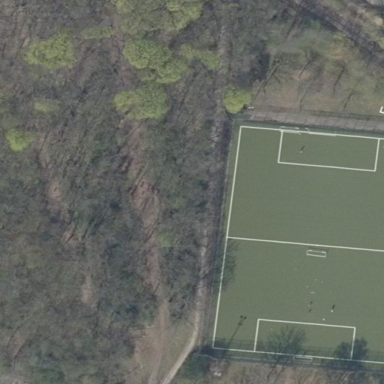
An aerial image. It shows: Soccer pitch for leisure land activities.